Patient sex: M
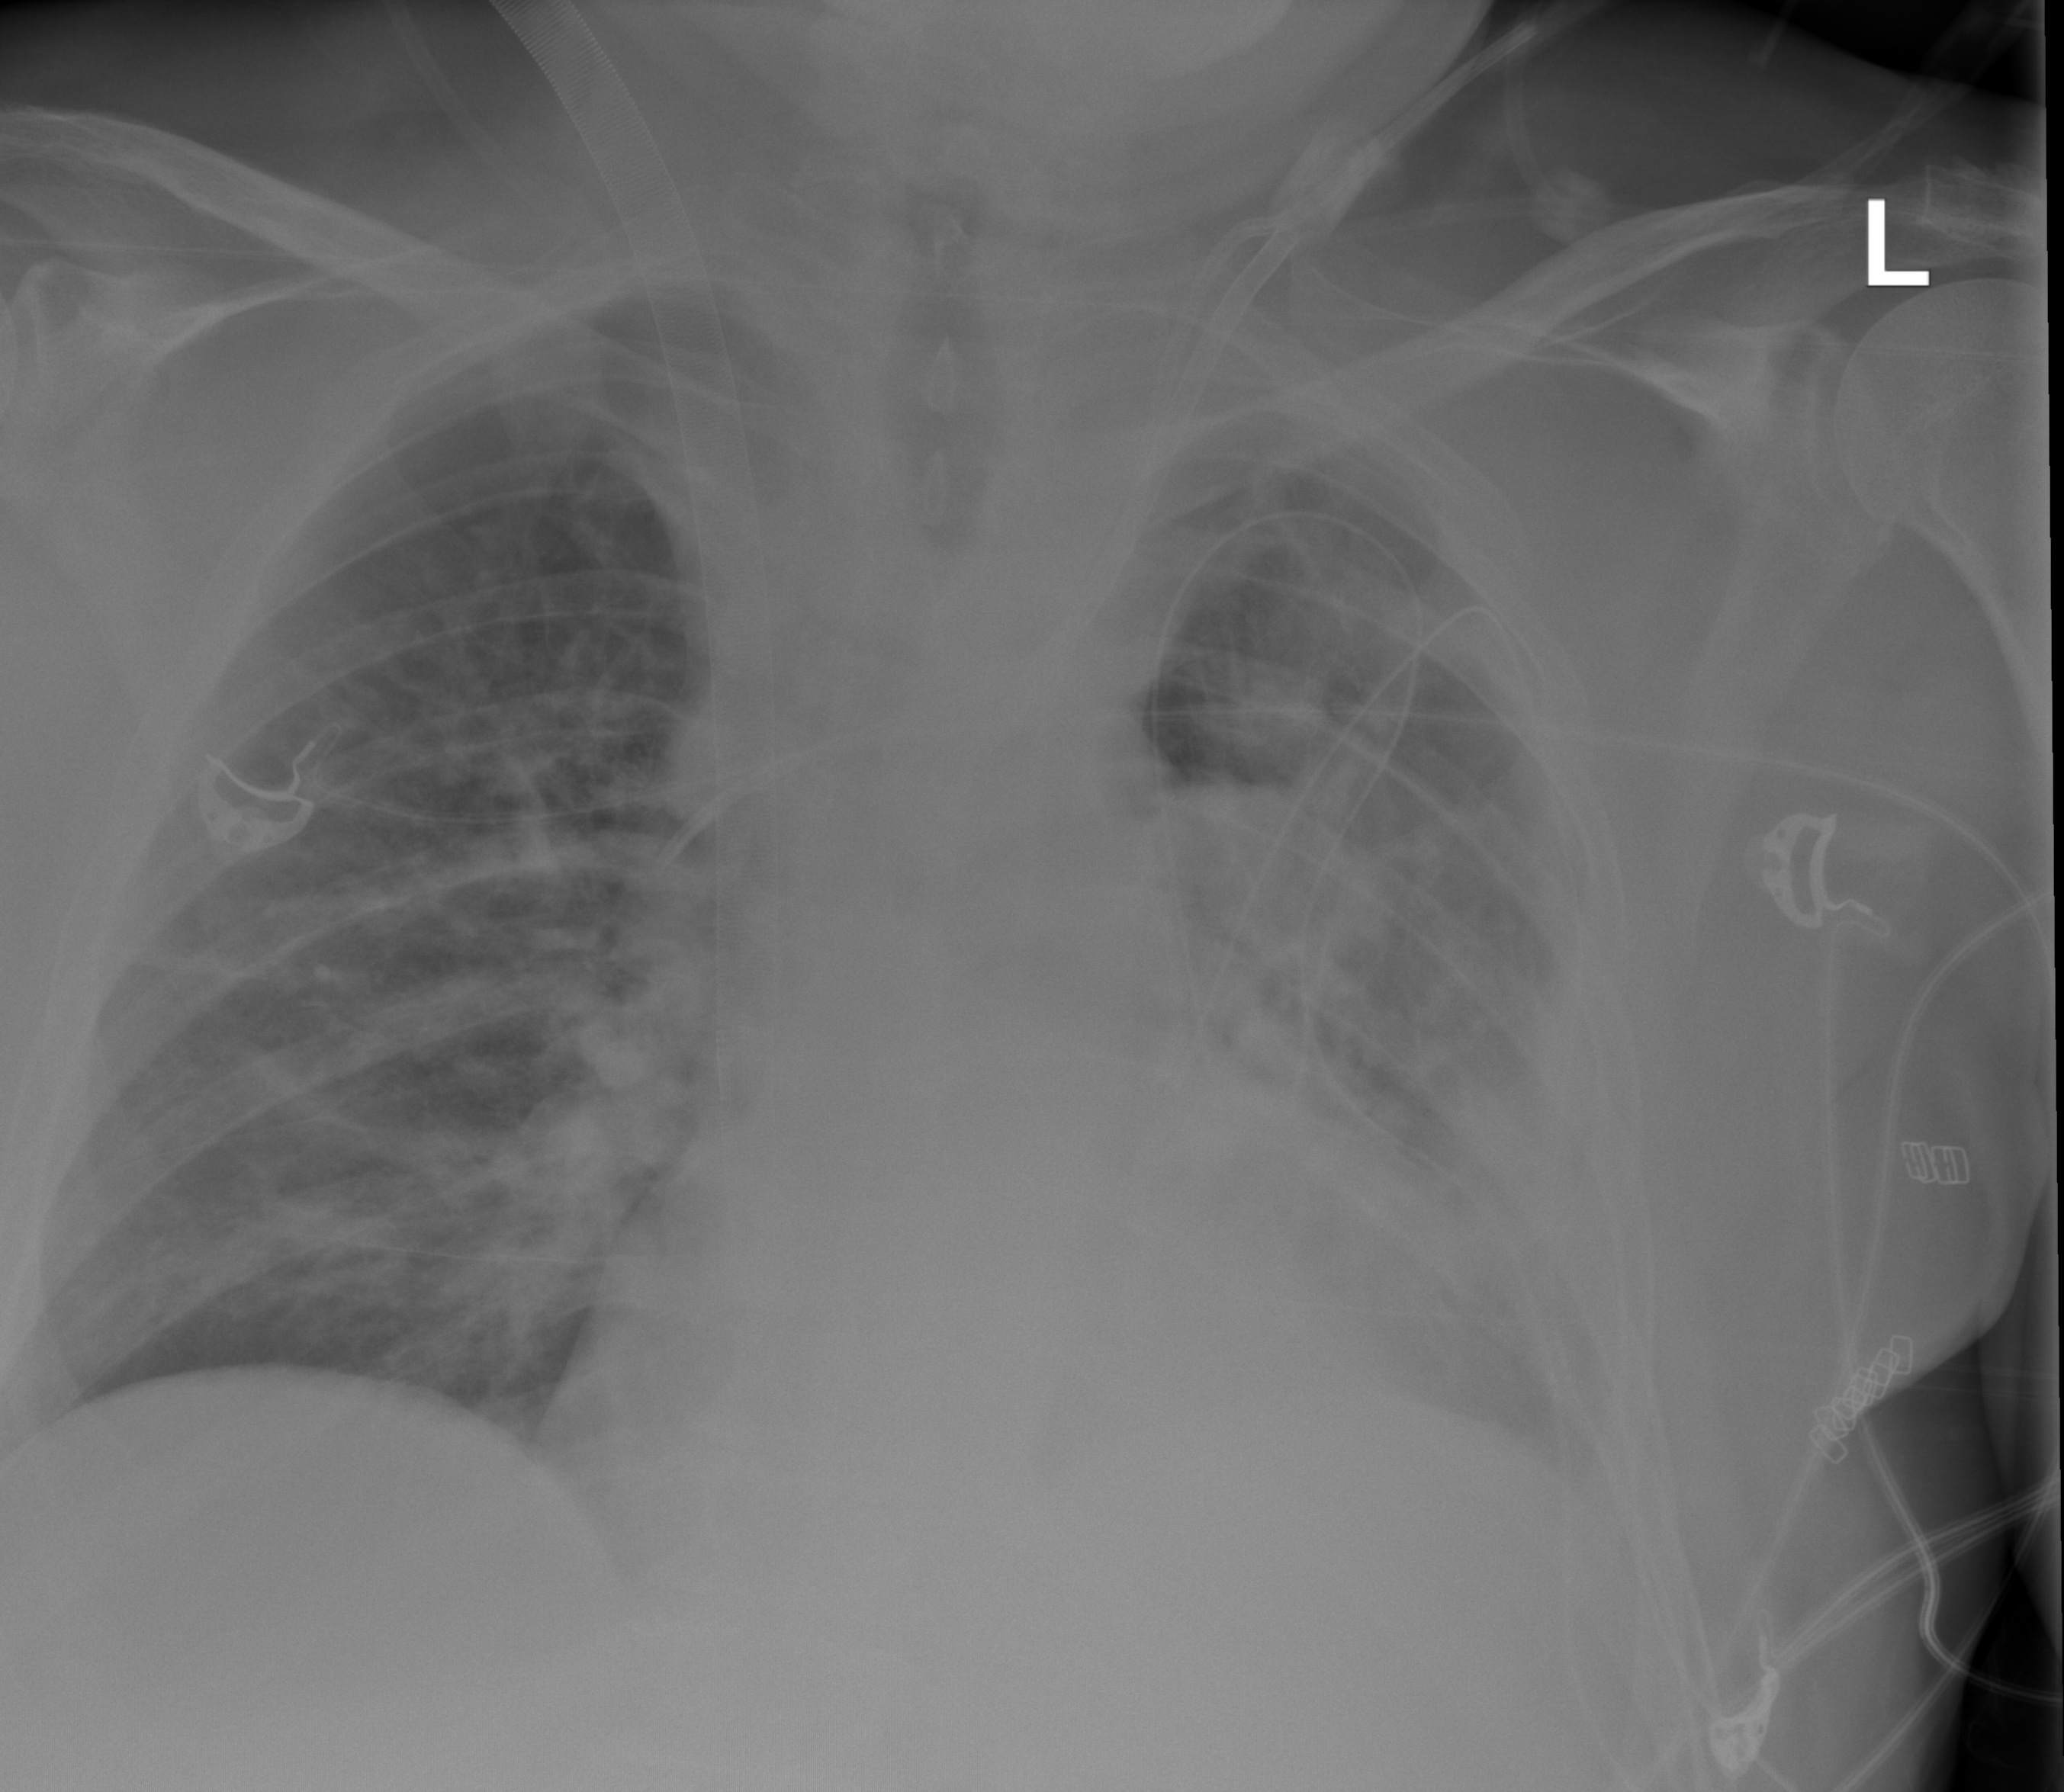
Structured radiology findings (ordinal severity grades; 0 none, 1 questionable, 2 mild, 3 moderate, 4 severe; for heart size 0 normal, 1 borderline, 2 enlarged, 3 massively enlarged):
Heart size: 0
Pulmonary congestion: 2
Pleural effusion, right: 0
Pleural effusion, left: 0
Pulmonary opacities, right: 0
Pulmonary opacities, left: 2
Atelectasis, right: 0
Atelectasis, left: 2